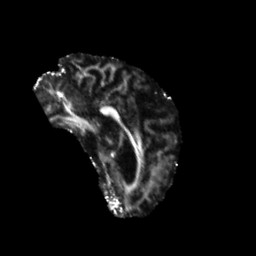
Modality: FA
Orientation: sagittal
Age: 75
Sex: male
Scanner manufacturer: siemens
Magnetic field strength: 3 T
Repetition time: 5.25 s
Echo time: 0.08 s